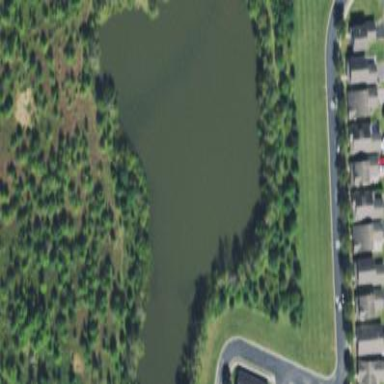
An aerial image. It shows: Pond located in basin area with natural surroundings of water.